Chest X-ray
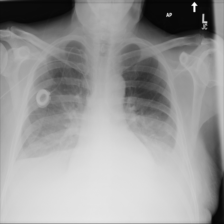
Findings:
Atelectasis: negative
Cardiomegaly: negative
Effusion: positive
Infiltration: negative
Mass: negative
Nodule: negative
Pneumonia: negative
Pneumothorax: negative
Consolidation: positive
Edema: negative
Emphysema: negative
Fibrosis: negative
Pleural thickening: negative
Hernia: negative